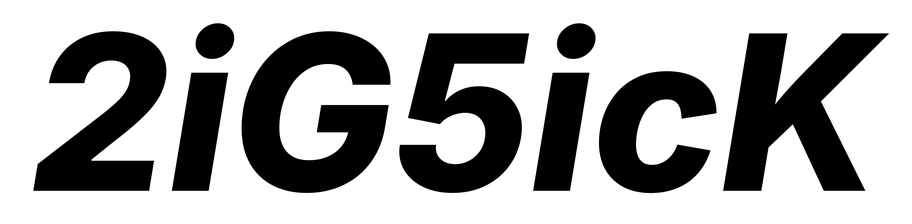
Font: Inter-Italic_ExtraBold_Italic